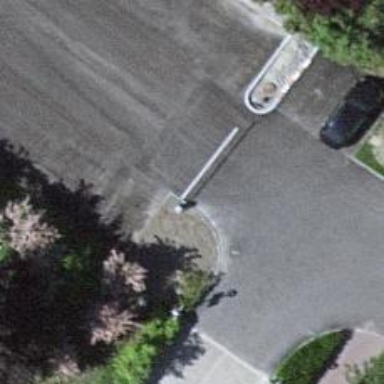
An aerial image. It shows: Parking area with surface.